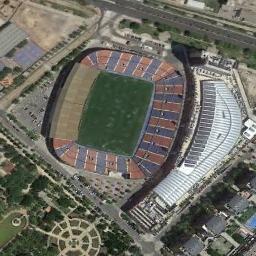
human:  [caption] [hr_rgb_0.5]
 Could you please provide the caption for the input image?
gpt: The stadium has a blue roof on two sides .

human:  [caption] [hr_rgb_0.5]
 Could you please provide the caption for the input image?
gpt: There are many trees beside the stadium .

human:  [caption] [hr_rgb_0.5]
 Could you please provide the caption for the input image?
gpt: Square gymnasium built next to the road and residential area .

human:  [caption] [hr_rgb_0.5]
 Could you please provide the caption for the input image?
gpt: The stadium is on the bare land next to some buildings and trees .

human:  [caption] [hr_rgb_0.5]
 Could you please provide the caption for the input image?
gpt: There are some buildings beside the stadium .